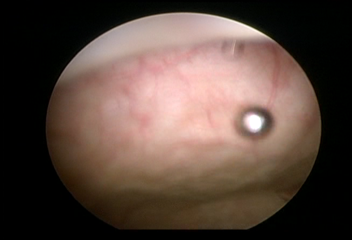
Modality: WLC
Class: Normal mucosa
Bladder cancer association: No